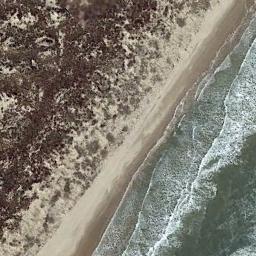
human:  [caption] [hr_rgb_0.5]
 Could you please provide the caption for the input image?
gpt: There were large white waves near the beach .

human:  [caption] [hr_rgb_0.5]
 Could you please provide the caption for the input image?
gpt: Dark brown vegetation and wavy seas of light sand .

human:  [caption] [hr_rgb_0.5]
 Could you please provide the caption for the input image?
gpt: The type of beach is rocky coast and the sand on the narrow beach is white .

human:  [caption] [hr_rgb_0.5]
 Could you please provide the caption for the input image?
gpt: The grass is beside the beach .

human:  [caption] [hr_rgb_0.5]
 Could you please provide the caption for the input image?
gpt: Huge waves beat against the rocks on the shore .